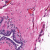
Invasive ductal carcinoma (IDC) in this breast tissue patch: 0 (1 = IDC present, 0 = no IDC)